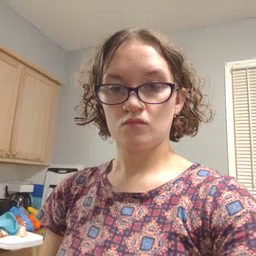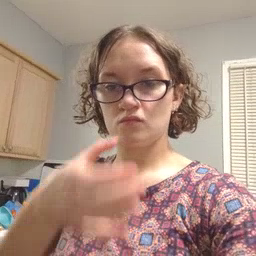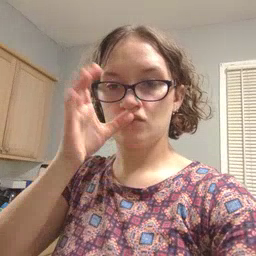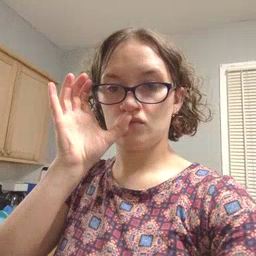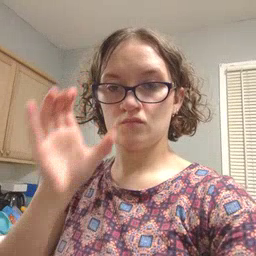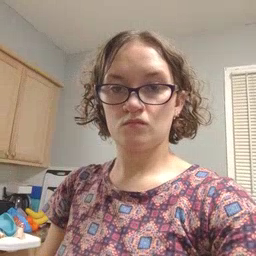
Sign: drink